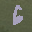
Label: 6